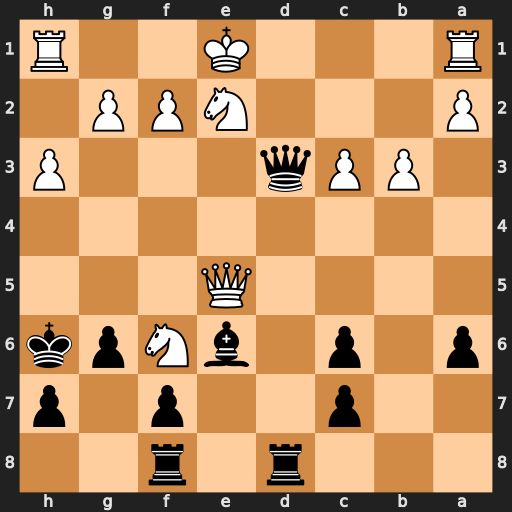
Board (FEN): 3r1r2/2p2p1p/p1p1bNpk/4Q3/8/1PPq3P/P3NPP1/R3K2R
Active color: b
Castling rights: KQ
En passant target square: -
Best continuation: Qd2+ Kf1 Qd1+ Rxd1 Rxd1#